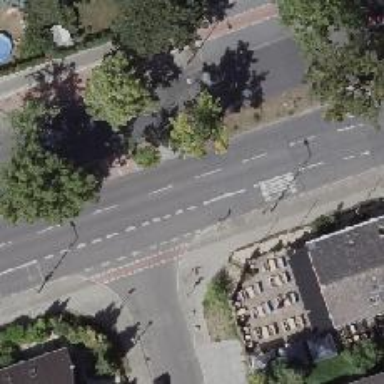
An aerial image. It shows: Secondary road with asphalt surface. There is cycle track on the right side.